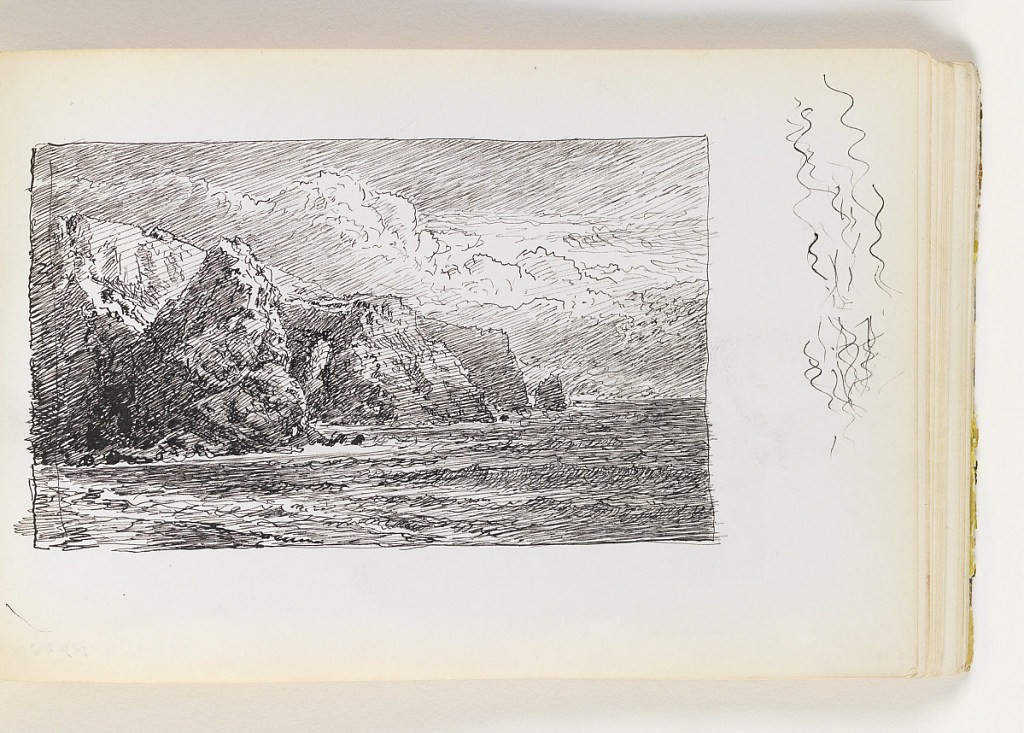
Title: Seascape with Large Cliffs
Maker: William Trost Richards, American, 1833–1905
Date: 1890–1900
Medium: Pen and black ink on off-white wove paper
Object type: Sketchbook folio
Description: Waves coming into shore in left foreground. Tall cliffs in left at distance, nearest with pointed top. Miscellaneous pen strokes in margin at right of image.